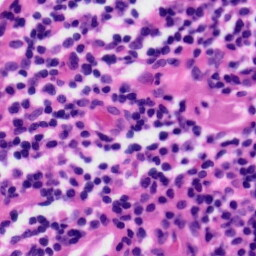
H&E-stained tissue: Tonsil